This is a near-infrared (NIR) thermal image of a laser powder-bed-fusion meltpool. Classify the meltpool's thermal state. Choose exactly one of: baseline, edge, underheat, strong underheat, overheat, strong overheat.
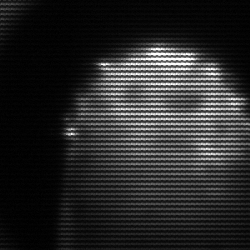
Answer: edge